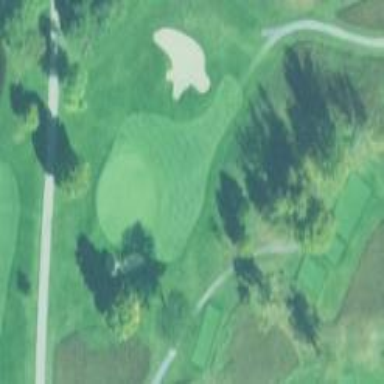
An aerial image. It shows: Grassy area designated as golf fairway.